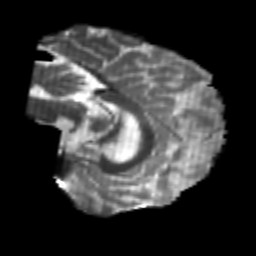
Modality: T2w
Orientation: sagittal
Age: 21
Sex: male
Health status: healthy
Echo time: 0.074 s